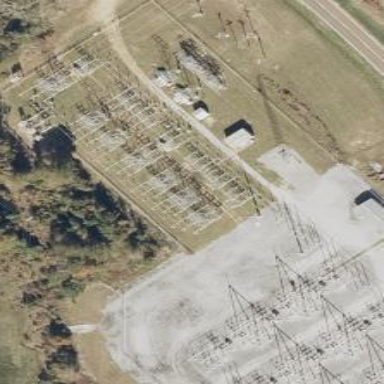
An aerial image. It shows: Switch for power supply.